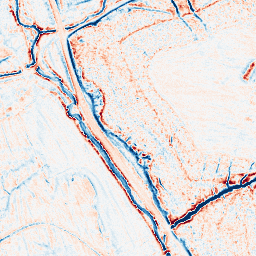
Category: edge_preserving
Decomposition family: anisotropic_diffusion
Decomposition parameters: iterations: 20
kappa: 100
gamma: 0.1
Upsampling method: cubic_catmull_rom
Upsampling parameters: scale: 4
Upsampling scale: 4